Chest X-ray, PA view. Patient: 31 years old, sex F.
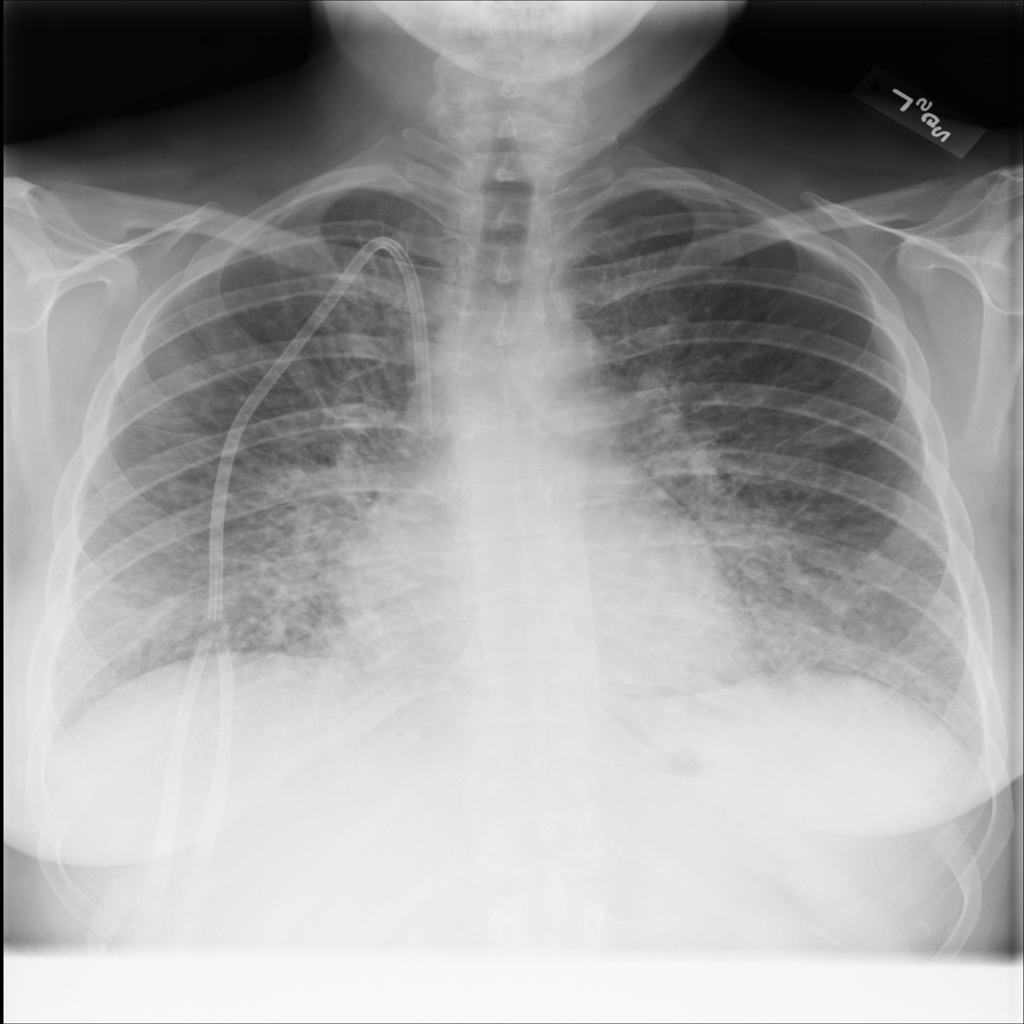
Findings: Edema, Infiltration, Nodule, Pneumonia